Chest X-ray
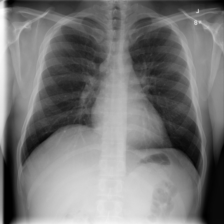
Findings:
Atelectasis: negative
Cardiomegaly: negative
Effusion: negative
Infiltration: negative
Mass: negative
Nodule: negative
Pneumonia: negative
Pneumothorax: negative
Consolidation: negative
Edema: negative
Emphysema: negative
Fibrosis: negative
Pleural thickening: negative
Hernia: negative